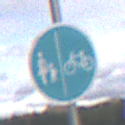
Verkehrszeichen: GetrennterRadUndGehwegRadwegRechts
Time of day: MorningAfternoon
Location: Outdoor (Suburban)
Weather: PartlyCloudy
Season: NotSpecified
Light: Natural